Interaction volume radius: 5 \u00c5
Interaction volume height: 35 \u00c5
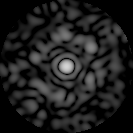
Disorder parameter: 0.7846